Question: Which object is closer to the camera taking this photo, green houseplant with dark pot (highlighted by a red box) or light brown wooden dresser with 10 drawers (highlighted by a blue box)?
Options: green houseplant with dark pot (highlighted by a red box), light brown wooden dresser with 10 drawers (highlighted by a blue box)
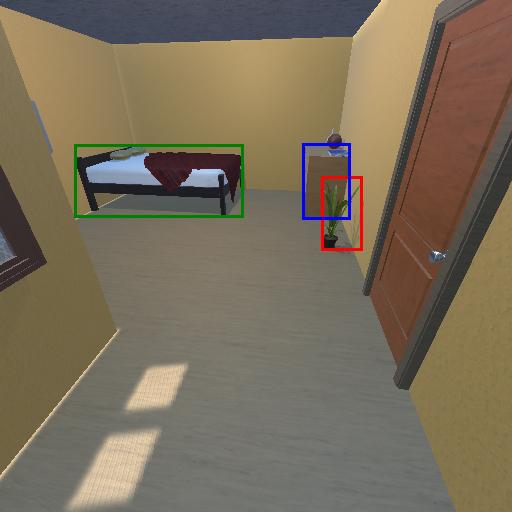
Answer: green houseplant with dark pot (highlighted by a red box)